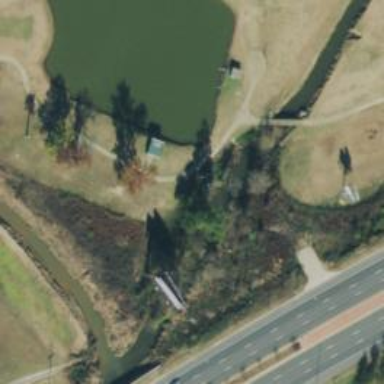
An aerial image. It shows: Path for golf carts.